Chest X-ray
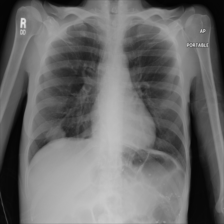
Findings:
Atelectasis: negative
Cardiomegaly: negative
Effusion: negative
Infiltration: negative
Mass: positive
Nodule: negative
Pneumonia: negative
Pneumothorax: negative
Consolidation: negative
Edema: negative
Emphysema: negative
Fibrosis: negative
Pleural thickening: negative
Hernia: negative